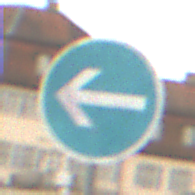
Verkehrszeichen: VorgeschriebeneFahrtrichtungHierLinks
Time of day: MorningAfternoon
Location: Outdoor (Suburban)
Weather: Overcast
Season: NotSpecified
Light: Natural